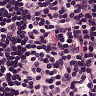
Metastatic tissue present: no